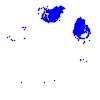
Particle: kaon